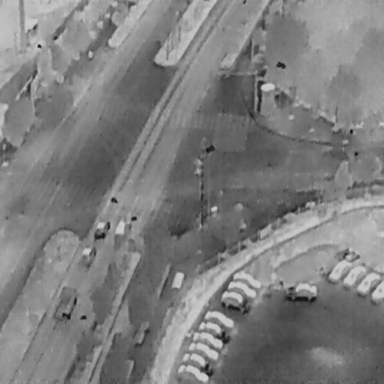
There is an OtherVehicle in the infrared image.